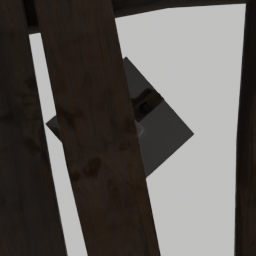
Label: architecture